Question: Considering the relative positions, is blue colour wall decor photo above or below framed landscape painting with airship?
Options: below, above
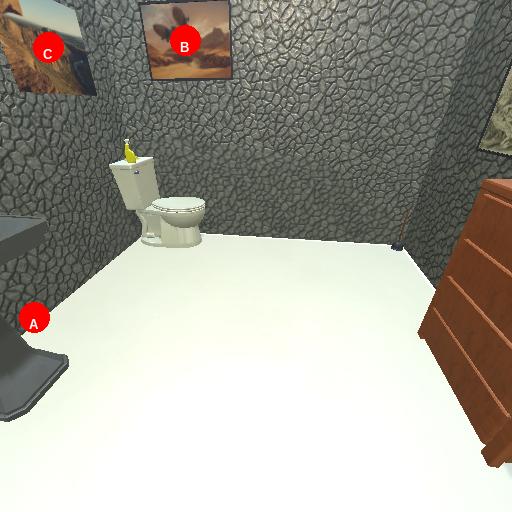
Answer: below